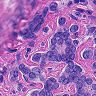
Metastatic tissue present: yes